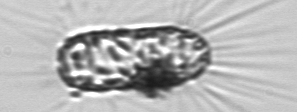
Label: Corethron_hystrix